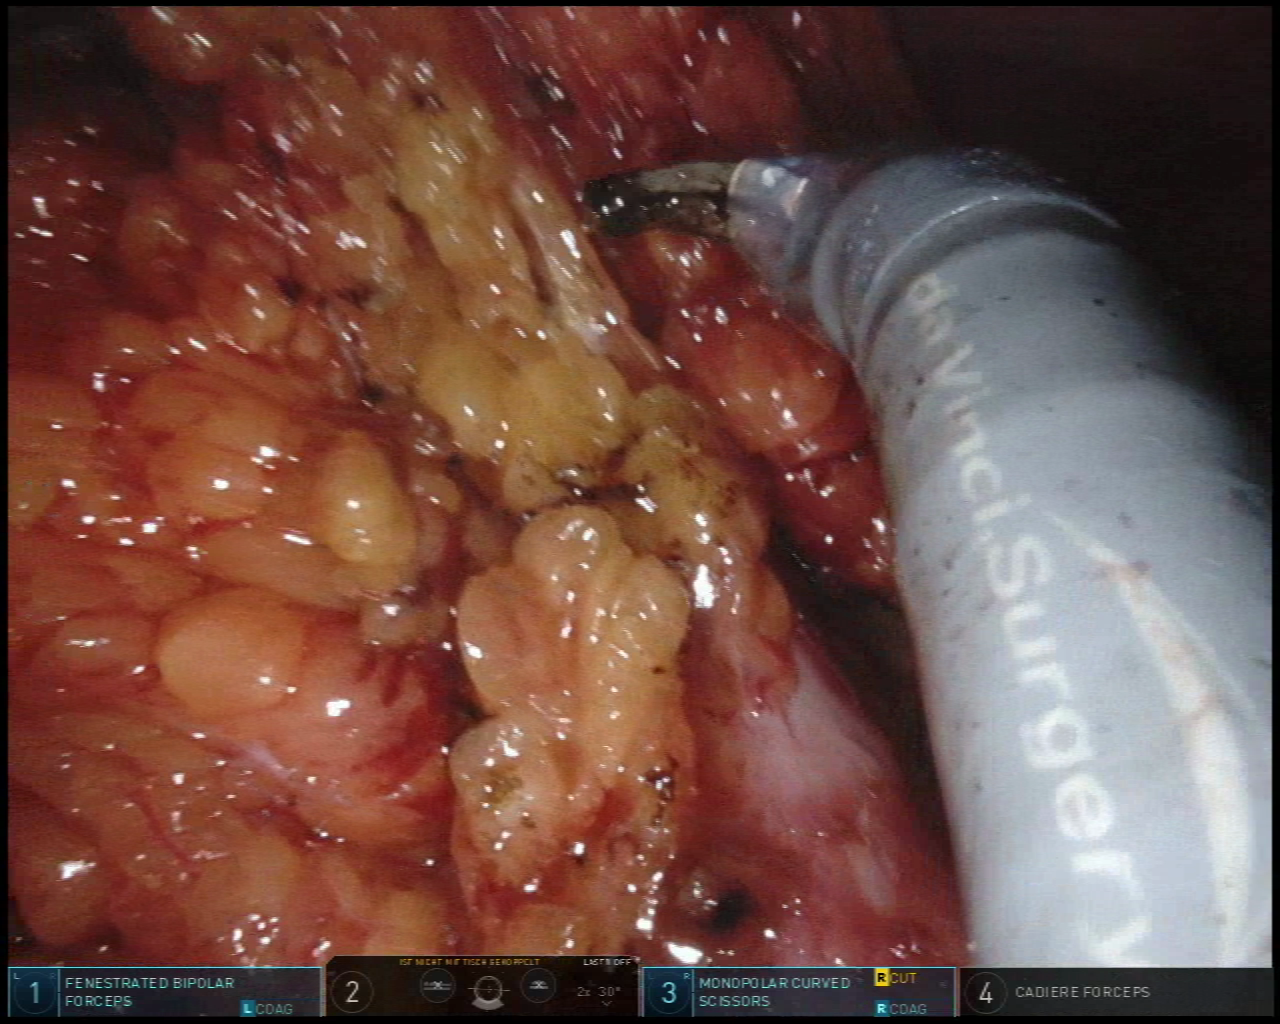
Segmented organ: stomach
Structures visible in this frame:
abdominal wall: yes
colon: no
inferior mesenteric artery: no
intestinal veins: no
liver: no
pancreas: no
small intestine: no
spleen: no
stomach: yes
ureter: no
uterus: no
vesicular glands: no